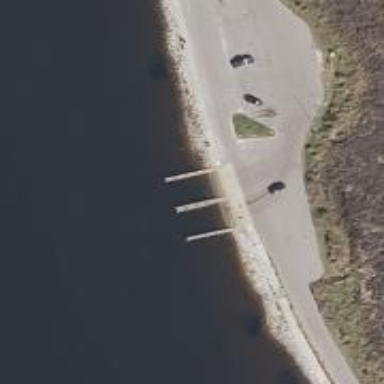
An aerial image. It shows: Slipway on leisure land.